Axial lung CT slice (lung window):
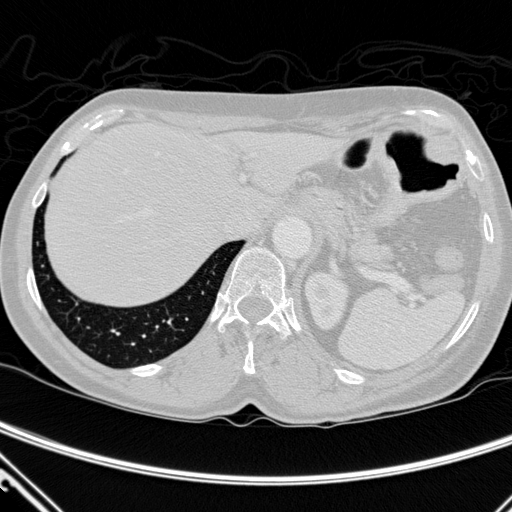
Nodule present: no